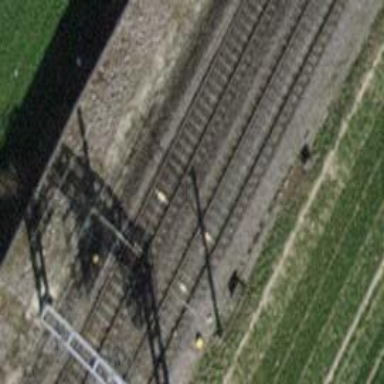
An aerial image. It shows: Railway track with contact line for electrification.